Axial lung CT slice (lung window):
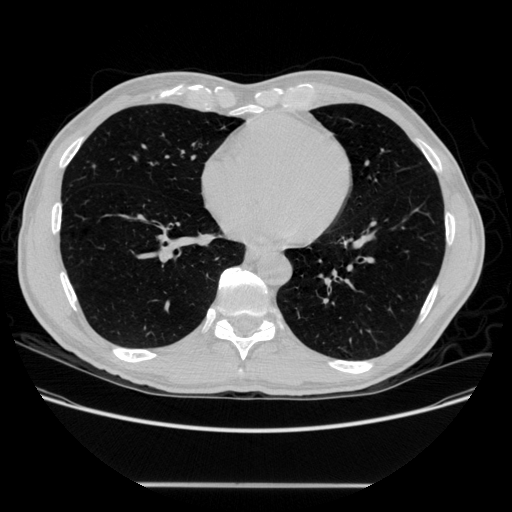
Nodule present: no